Question: I have some simple code which should convert an NSDate which I retrieve from CoreData. For some reason it is not working in this class when the same code works in other views. What am I doing wrong? Below is the offending code and a screen shot of my log...
'''
NSFetchRequest *request26 = [[NSFetchRequest alloc] init];
[request26 setEntity:entityDiscription];
[request26 setResultType:NSDictionaryResultType];
NSExpression *keyPathExpression26 = [NSExpression expressionForKeyPath:@"date"];
NSExpression *swimLast750Expression = [NSExpression expressionForFunction:@"max:" arguments:[NSArray arrayWithObject:keyPathExpression26]];
NSExpressionDescription *expressionDescription26 = [[NSExpressionDescription alloc] init];
[expressionDescription26 setName:@"swimLast750"];
[expressionDescription26 setExpression:swimLast750Expression];
[expressionDescription26 setExpressionResultType:NSInteger16AttributeType];
[request26 setPropertiesToFetch:[NSArray arrayWithObject:expressionDescription26]];
NSPredicate *pred26 = [NSPredicate predicateWithFormat:@"(date >= %@) AND (sport like %@) AND (sessiontype like %@)", swimSinceDateAsDate, sportTypeSwim, sessType1];
[request26 setPredicate:pred26];
NSError *error26;
NSArray *objects26 = [context executeFetchRequest:request26 error:&error26];
if (objects26 == nil) {
NSLog(@"The fetch request returned an array == nil");
} else {
NSLog(@"Contents of Array Object26 is:%@", objects26);
NSDate *sessDate = [[objects26 objectAtIndex:0] valueForKey:@"swimLast750"];
NSLog(@"NSDate is: %@", sessDate);
NSDateFormatter *formatter = [[NSDateFormatter alloc] init];
[formatter setDateFormat:@"dd-MMM-yyyy"];
NSLog(@"DATE FORMATTER: %@", [formatter stringFromDate:[[objects26 objectAtIndex:0] valueForKey:@"swimLast750"]]);
NSString *dateString = [formatter stringFromDate:sessDate];
//NSString *dateString = [formatter stringFromDate:[[objects26 objectAtIndex:0] valueForKey:@"swimLast750"]];
NSLog(@"dateString is: %@", dateString);
sw750Last = dateString;
}
'''

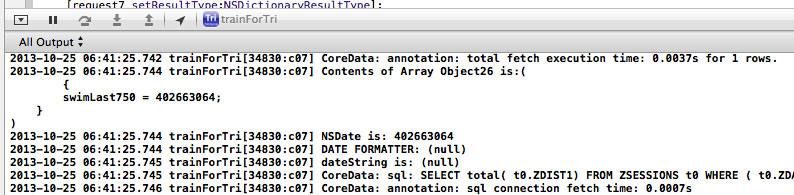
Answer: You have set
'''
[expressionDescription26 setExpressionResultType:NSInteger16AttributeType];
'''
which causes the fetch request to return the date as an 'NSNumber'.
This number is the number of seconds since the "reference date" 1 January 2001, GMT),
so you convert that to 'NSDate' with
'''
NSNumber *sessDateAsNumber = [[objects26 objectAtIndex:0] valueForKey:@"swimLast750"];
NSDate *sessDate = [NSDate dateWithTimeIntervalSinceReferenceDate:[sessDateAsNumber doubleValue]];
'''
But the better solution is probably to use
'''
[expressionDescription26 setExpressionResultType:NSDateAttributeType];
'''
in the expression description.
Then the date is returned as 'NSDate' object, and 'stringFromDate' works as expected.